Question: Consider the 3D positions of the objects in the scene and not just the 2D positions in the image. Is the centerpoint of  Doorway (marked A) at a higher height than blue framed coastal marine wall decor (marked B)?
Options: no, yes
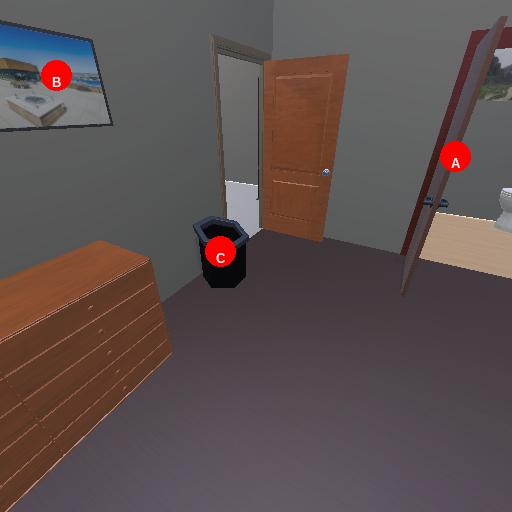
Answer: no